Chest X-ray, AP view. Patient: 33 years old, sex M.
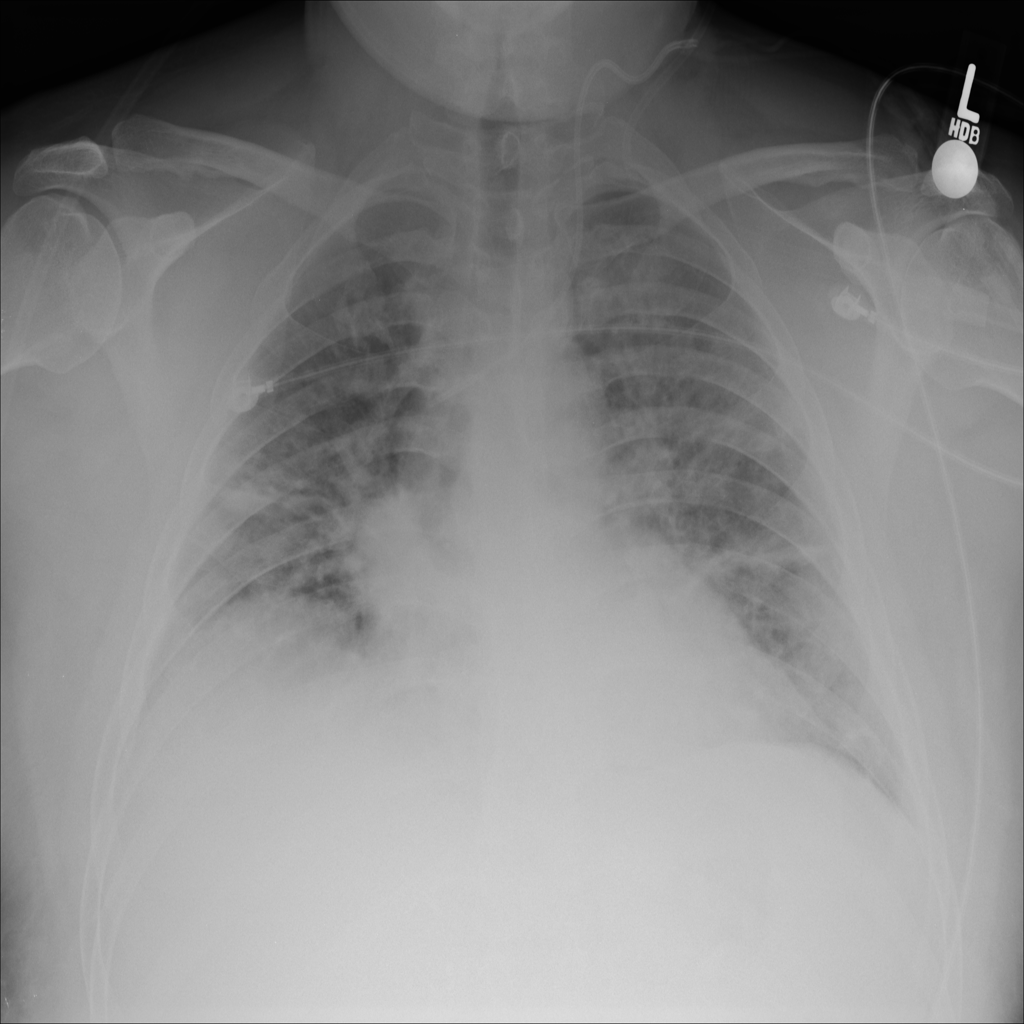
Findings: Infiltration